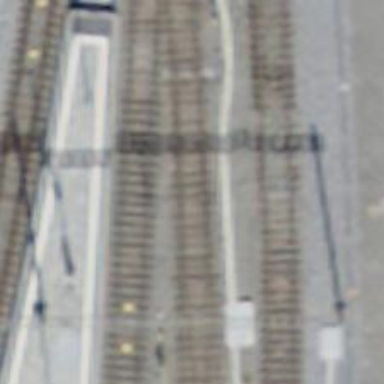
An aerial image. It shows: Railway switch.